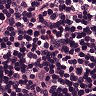
Metastatic tissue present: no